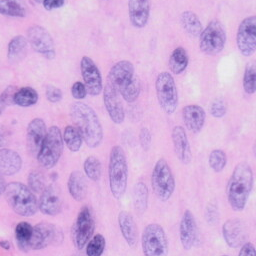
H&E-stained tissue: Skin